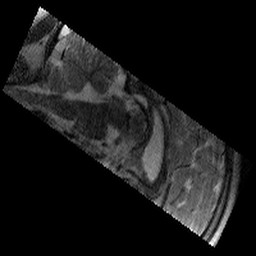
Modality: T2w
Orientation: sagittal
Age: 10
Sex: male
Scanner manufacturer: siemens
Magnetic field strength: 3 T
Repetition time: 9.23 s
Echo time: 0.067 s